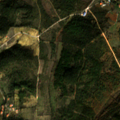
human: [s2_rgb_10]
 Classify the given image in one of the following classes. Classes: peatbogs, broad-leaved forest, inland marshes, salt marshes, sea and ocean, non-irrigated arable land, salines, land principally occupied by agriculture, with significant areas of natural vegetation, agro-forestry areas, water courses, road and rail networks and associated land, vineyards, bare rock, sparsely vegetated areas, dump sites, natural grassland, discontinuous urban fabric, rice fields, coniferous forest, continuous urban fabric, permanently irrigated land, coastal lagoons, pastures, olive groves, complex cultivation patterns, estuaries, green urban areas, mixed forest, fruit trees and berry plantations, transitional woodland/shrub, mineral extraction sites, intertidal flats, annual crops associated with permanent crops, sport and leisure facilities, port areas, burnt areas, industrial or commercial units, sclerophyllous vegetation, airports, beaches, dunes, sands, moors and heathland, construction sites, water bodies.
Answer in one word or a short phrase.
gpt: olive groves, complex cultivation patterns, land principally occupied by agriculture, with significant areas of natural vegetation, mixed forest, transitional woodland/shrub